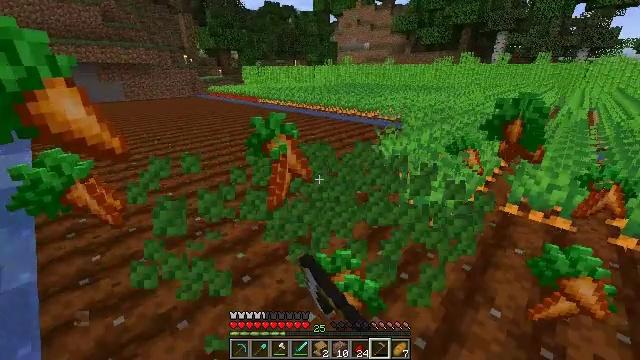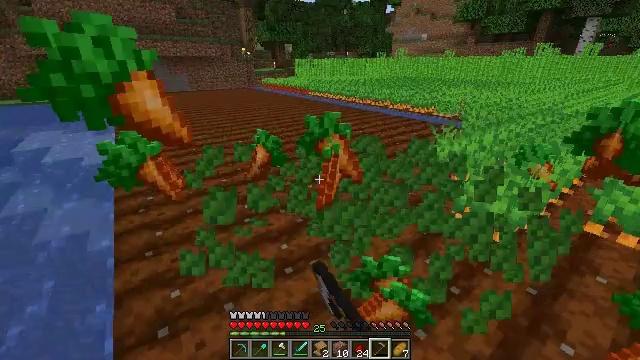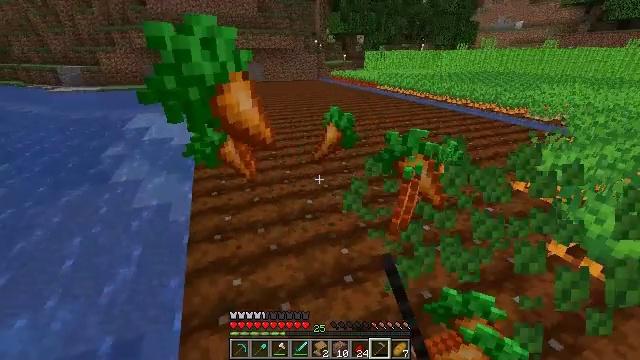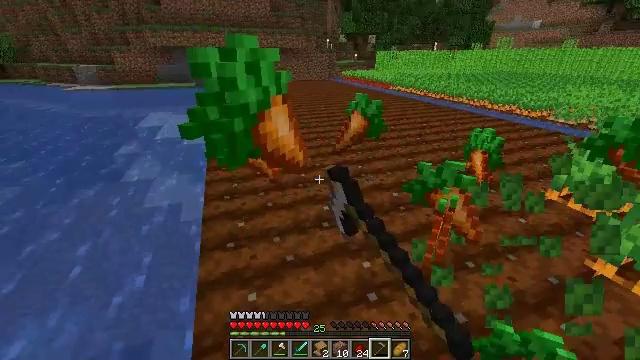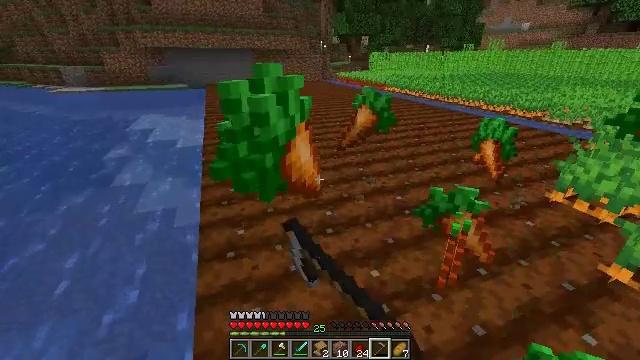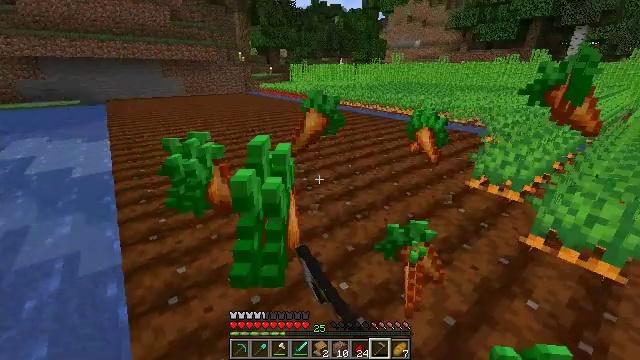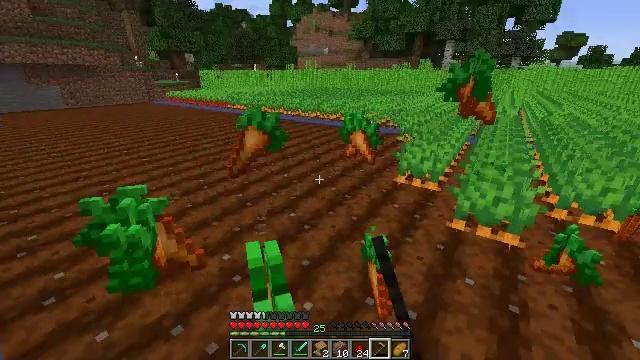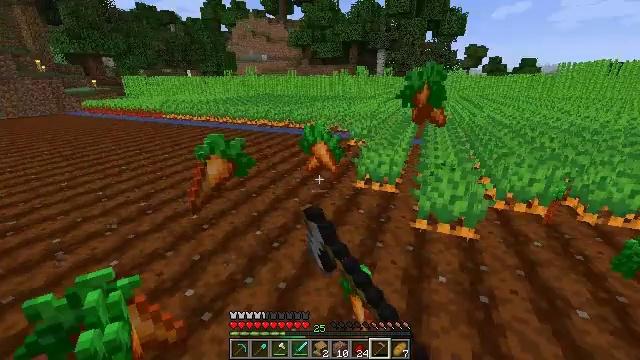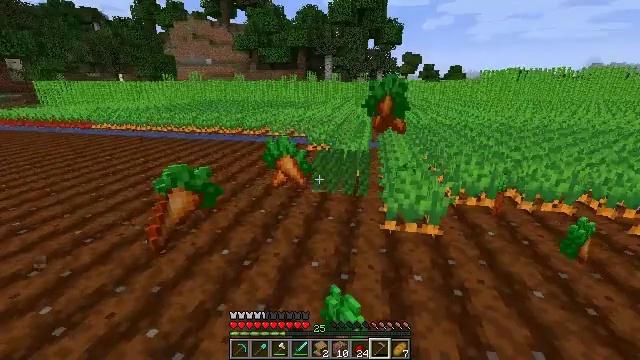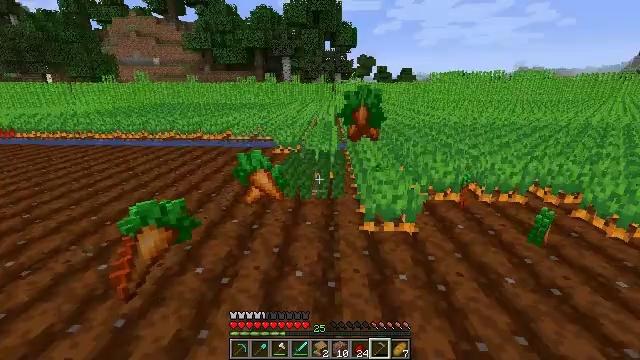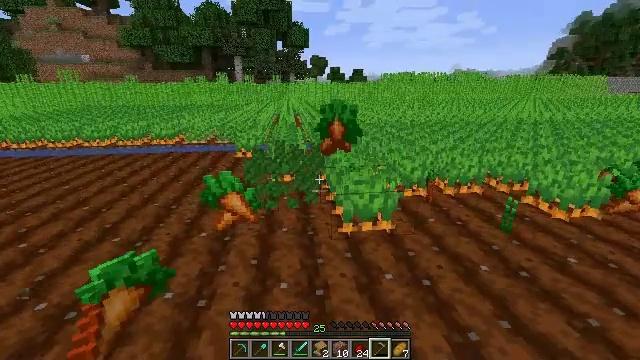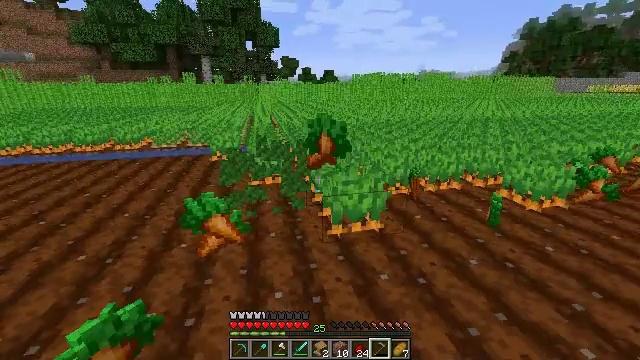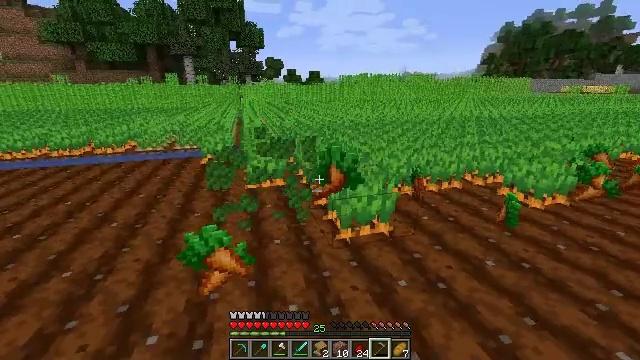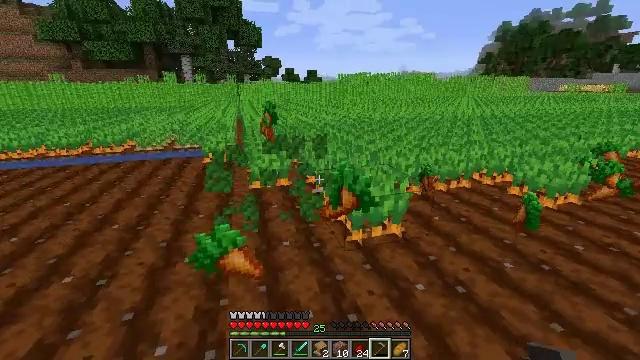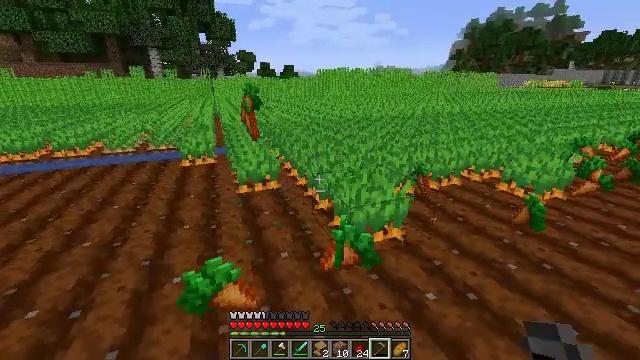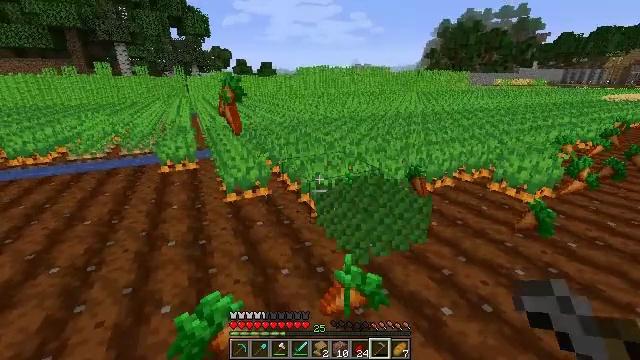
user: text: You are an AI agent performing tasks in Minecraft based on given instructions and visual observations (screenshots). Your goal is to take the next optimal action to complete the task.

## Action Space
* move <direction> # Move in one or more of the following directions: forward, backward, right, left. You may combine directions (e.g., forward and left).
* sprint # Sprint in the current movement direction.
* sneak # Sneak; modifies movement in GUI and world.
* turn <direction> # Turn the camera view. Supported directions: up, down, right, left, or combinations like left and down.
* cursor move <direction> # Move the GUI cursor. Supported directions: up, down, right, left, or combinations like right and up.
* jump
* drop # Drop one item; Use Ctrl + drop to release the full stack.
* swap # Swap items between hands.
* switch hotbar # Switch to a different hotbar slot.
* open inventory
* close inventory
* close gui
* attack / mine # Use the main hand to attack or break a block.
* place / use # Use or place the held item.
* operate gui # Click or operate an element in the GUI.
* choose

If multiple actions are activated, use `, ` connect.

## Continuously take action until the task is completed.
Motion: motion action
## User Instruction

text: Collect carrots by breaking the crop.
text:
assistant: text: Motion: move forward and move left, turn left and down, attack / mine
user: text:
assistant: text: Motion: move forward and move left, turn left and down, attack / mine
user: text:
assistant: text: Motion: move forward and move left, turn left, attack / mine
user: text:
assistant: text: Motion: move forward and move left, turn right, attack / mine
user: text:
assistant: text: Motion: move forward and move left, turn right and up, attack / mine
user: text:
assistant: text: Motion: move forward and move left, turn right and up, attack / mine
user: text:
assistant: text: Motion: move forward and move left, turn right and up, attack / mine
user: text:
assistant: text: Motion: move forward and move left, turn right and up, attack / mine
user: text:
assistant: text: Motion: move forward and move left, turn right
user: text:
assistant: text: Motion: move forward and move left, turn right
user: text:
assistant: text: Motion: move forward and move left, turn right
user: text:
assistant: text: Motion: move forward and move left, turn right
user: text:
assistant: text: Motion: move forward and move left
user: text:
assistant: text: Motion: move forward and move left, turn right
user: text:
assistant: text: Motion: move forward and move left, turn right, attack / mine
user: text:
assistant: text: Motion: move forward and move left, turn right, attack / mine
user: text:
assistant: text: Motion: move forward and move left, turn left, attack / mine
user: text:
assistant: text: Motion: move forward and move left, turn left, attack / mine
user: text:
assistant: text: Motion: move forward and move left, attack / mine
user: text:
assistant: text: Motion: move forward and move left, turn right, attack / mine
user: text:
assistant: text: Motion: move forward and move left, turn right, attack / mine
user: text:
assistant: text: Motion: move forward and move left, turn right and up, attack / mine
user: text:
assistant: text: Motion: move forward and move left, attack / mine
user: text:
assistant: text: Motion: move left, turn left, attack / mine
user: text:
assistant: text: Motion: move left, turn left and down, attack / mine
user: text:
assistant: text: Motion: move left, turn left, attack / mine
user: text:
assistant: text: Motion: move left, turn left, attack / mine
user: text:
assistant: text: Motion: move left, turn left, attack / mine
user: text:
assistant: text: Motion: move forward and move left, attack / mine
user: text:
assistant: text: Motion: move forward and move left, attack / mine